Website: crate-barrel
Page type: stored-credit-cards
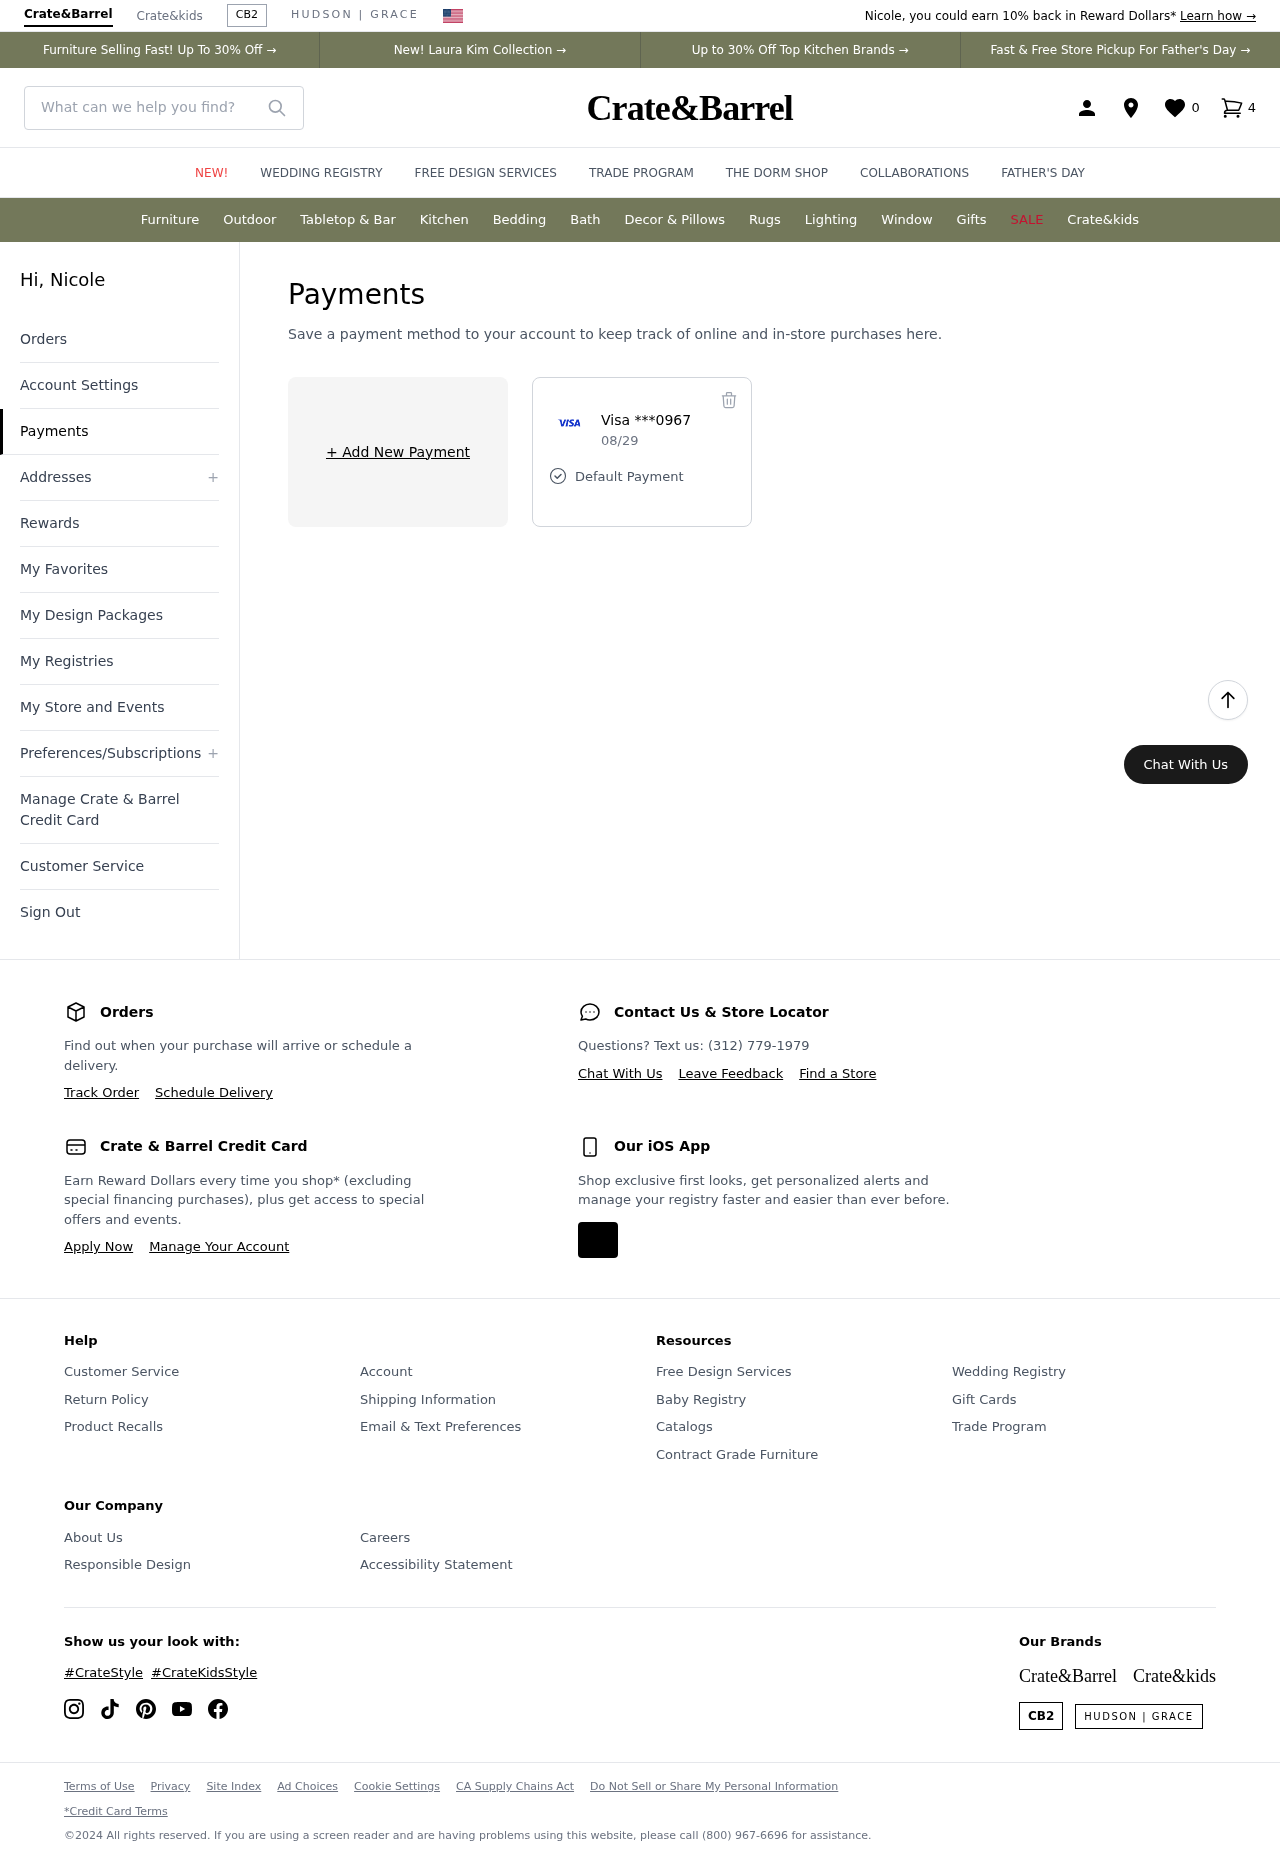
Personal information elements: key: PII_CARD_EXPIRY
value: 08/29
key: PII_CARD_LAST4
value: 0967
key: PII_CARD_TYPE
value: Visa
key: PII_FIRSTNAME
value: Nicole
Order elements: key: ORDER_NUM_ITEMS
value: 4
Search elements: key: HEADER_SEARCH
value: What can we help you find?
Other elements: key: FAVORITES_COUNT
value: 0